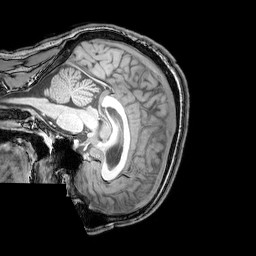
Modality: T1w
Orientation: sagittal
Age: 24
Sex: male
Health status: healthy
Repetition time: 0.081 s
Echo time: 0.037 s